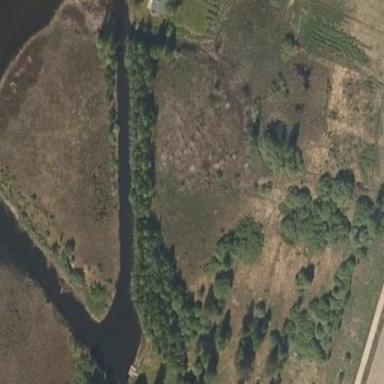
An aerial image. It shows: Reedbed in wetland area.